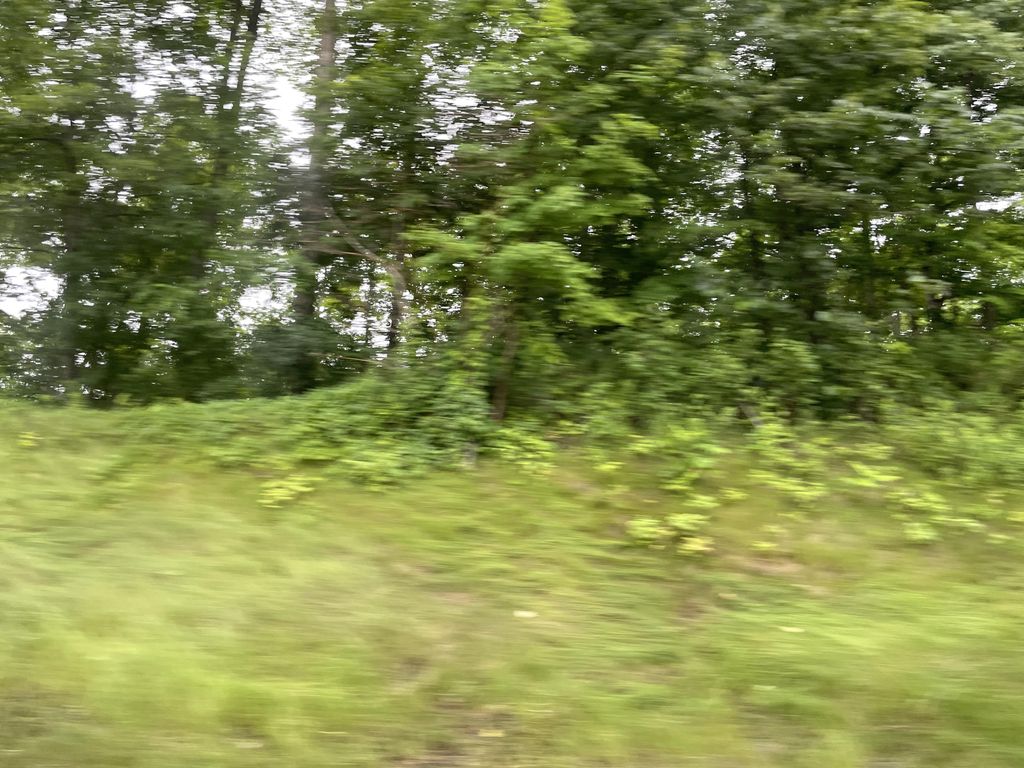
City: kitchener-waterloo